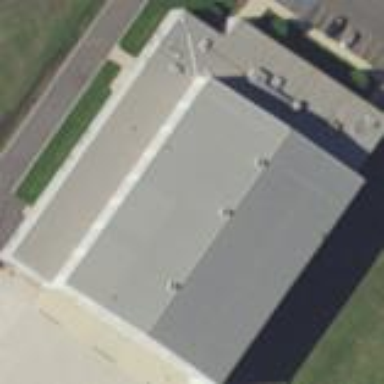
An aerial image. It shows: Hangar at the airport.